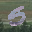
Label: 5